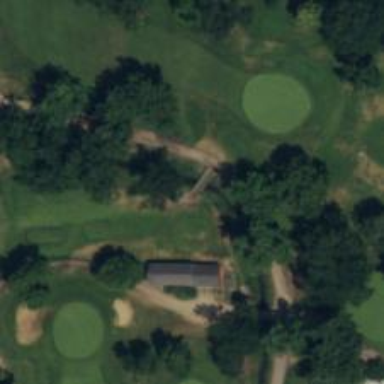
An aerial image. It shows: Path on bridge over golf course.